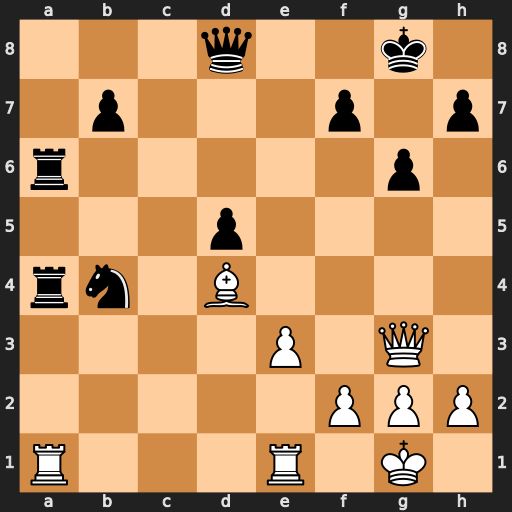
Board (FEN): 3q2k1/1p3p1p/r5p1/3p4/rn1B4/4P1Q1/5PPP/R3R1K1
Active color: w
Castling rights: -
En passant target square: -
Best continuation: Rxa4 Rxa4 Qe5 f6 Qe6+ Kg7 Bxf6+ Qxf6 Qd7+